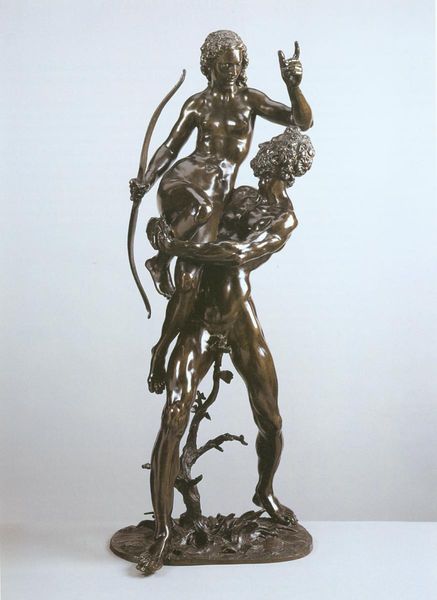
Titel: Theseus und Antiope
Künstler: Adriaen de Vries
Schlagwörter: akt, baum, feder, hand, mann, nackt, weiß, akte, menschen, äste, brust, busen, finger, frau, hintergrund, männer, szene, gras, rose, bart, arm, tragen, ast, baumstamm, stamm, strauch, busch, gehen, haare, paar, person, pflanze, pflanzen, frontal, locken, skulptur, statue, beine, bogen, figuren, muskeln, glanz, glänzend, bronze, nackte, plastik, knie, zeigen, foto, fotografie, stütze, unbekleidet, gefangen, schritt, jagd, statuen, antik, götter, griechisch, heben, dornen, deuten, pfeil, diana, jagdt, römisch, klassisch, bronzestatue, figurengruppe, riese, pfeil und bogen, hebefigur, donatello, raub der sabinerinnen, warnen